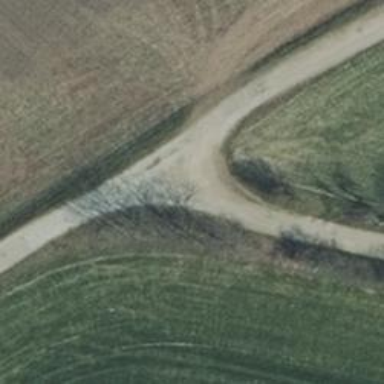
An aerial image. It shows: Gravel track with grade 3 tracktype.